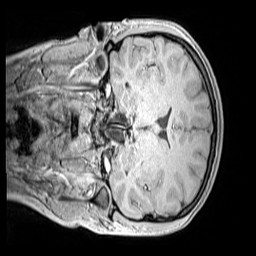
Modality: MP2RAGE
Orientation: coronal
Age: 13
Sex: female
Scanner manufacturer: siemens
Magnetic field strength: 3 T
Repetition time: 4 s
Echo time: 0.00299 s